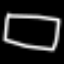
Label: square